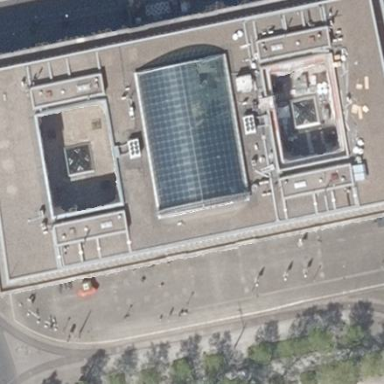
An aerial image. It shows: View of roof of building.